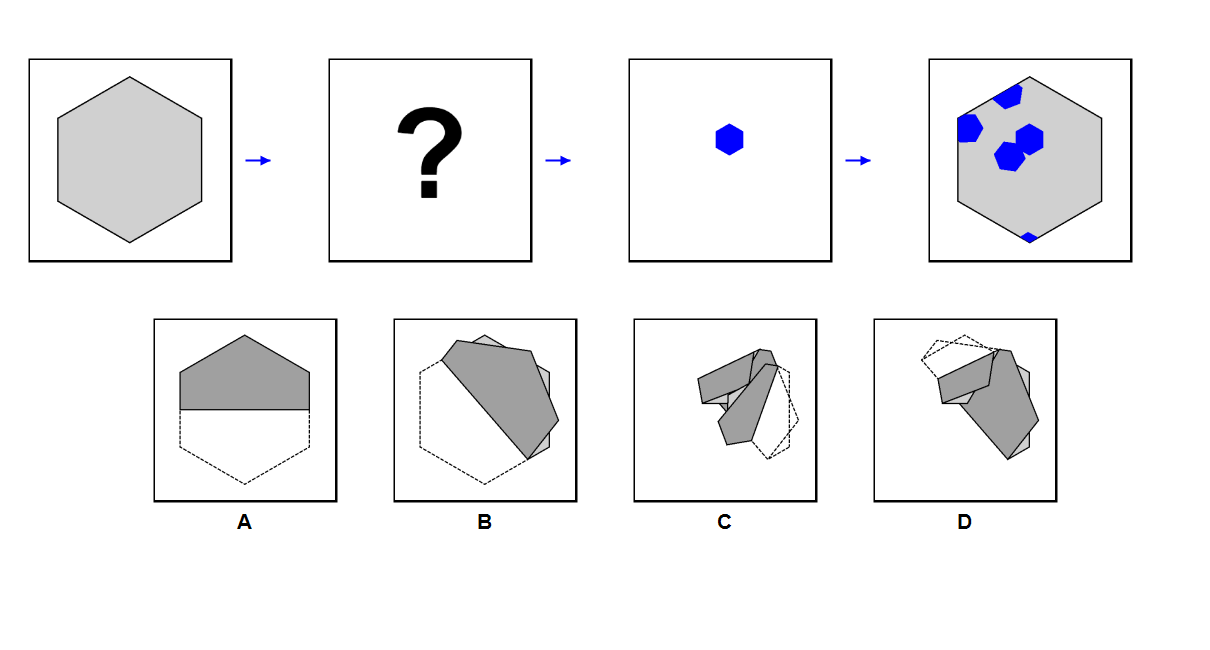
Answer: A